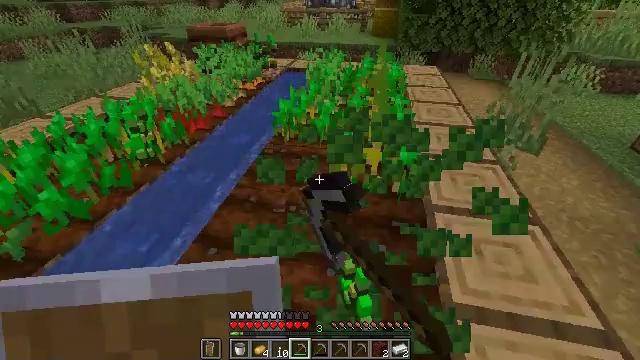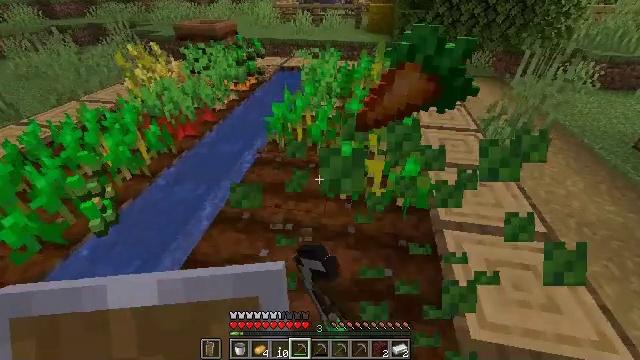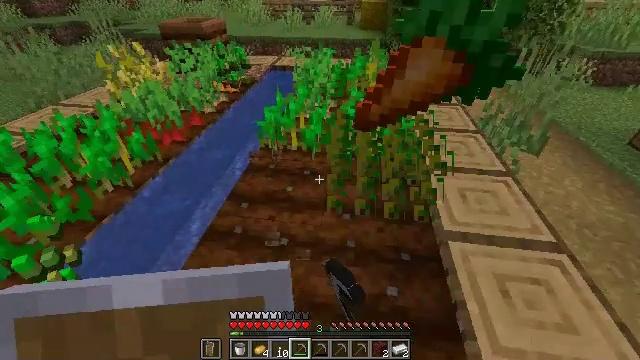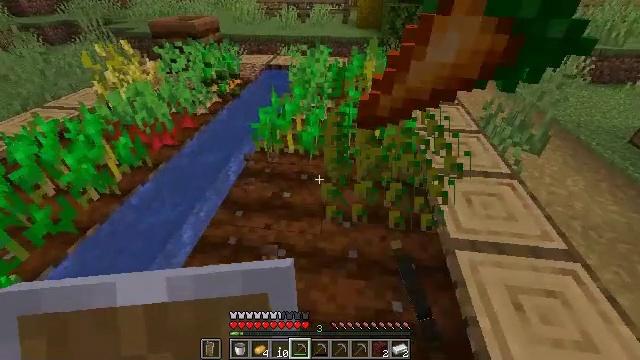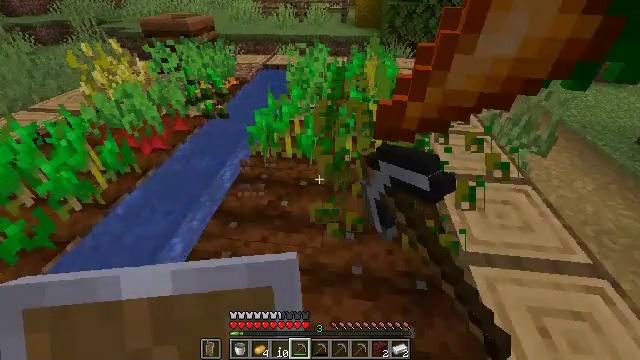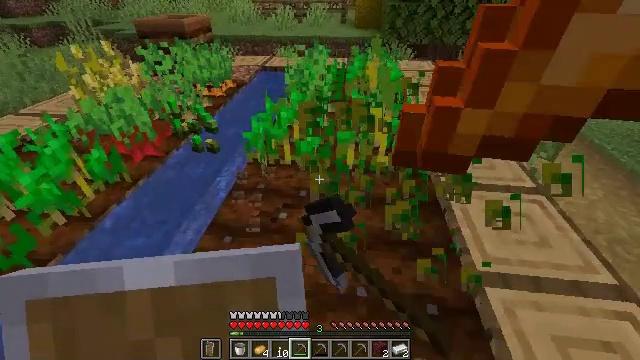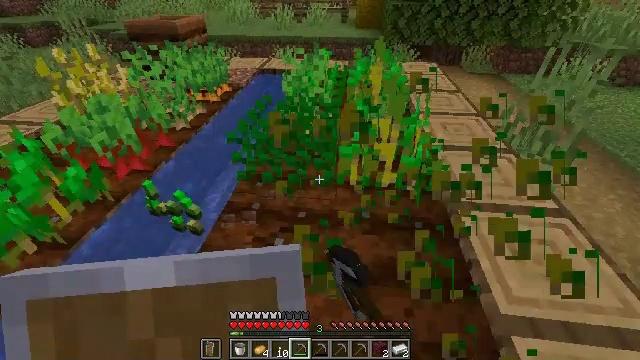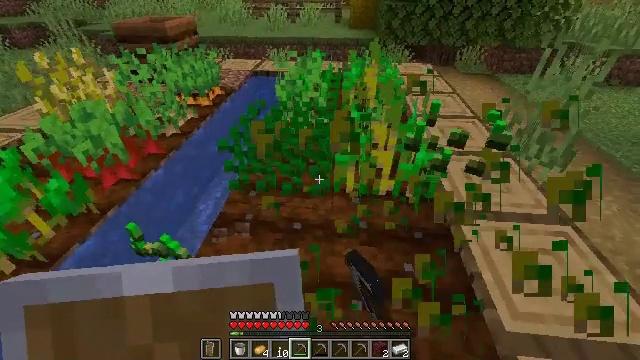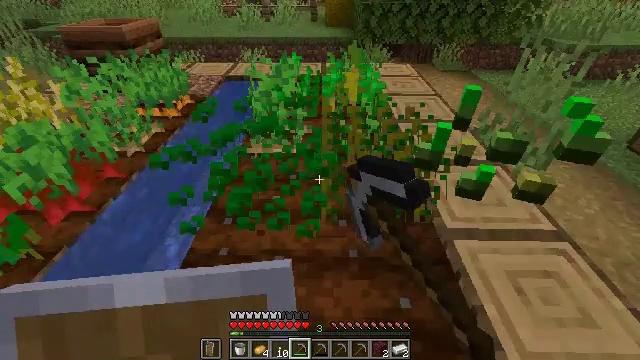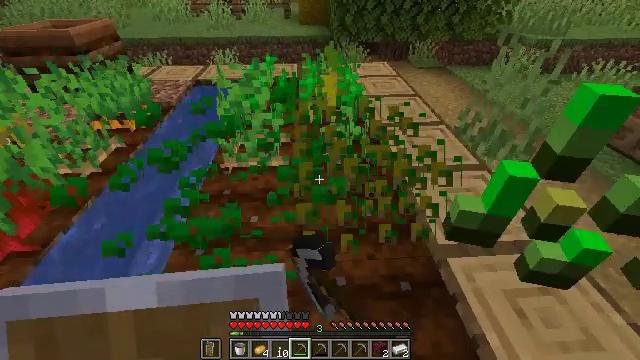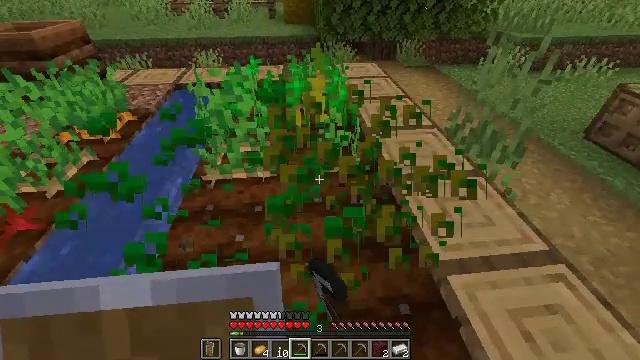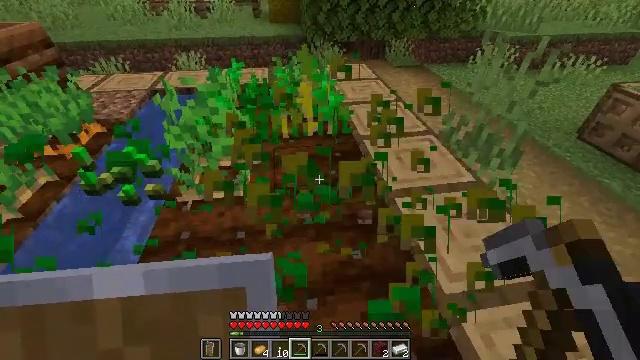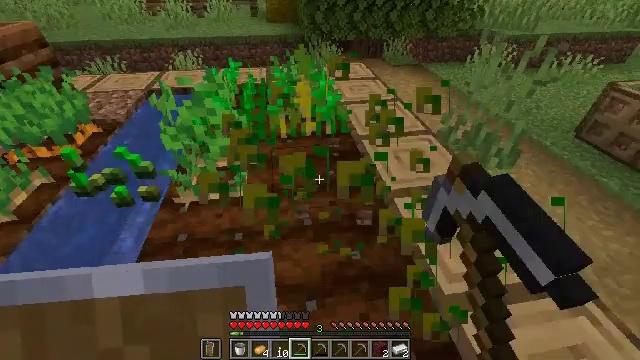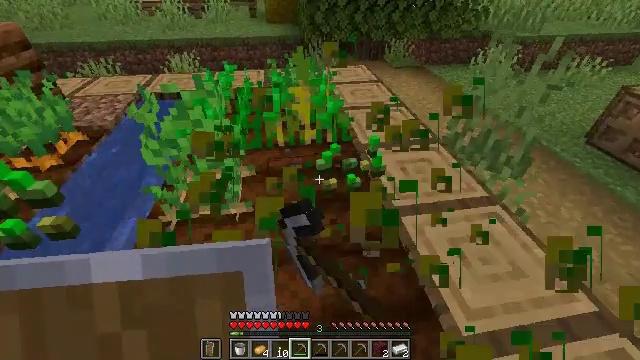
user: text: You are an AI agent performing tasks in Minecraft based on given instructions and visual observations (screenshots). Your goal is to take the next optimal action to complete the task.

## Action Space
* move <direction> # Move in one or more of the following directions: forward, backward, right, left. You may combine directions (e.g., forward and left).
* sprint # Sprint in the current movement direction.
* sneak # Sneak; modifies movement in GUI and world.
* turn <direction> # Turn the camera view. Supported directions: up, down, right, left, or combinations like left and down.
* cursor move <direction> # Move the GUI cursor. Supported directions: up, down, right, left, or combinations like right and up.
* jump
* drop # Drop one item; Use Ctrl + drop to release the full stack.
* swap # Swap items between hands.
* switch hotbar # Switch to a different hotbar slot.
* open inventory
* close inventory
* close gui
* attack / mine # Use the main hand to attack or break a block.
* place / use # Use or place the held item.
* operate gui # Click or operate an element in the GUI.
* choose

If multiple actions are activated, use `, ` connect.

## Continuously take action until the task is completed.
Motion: motion action
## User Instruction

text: Break the mature wheat plants.
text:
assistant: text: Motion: move forward, turn right, attack / mine
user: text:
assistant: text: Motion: move forward, turn right, attack / mine
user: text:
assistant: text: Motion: move forward, attack / mine
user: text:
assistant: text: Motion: move forward, attack / mine
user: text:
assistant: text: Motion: move forward, attack / mine
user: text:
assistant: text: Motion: move forward, attack / mine
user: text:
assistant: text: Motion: move forward, turn right, attack / mine
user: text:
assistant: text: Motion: move forward, turn right, attack / mine
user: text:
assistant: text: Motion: move forward, turn right, attack / mine
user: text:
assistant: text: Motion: move forward, turn right, attack / mine
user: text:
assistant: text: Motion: move forward, turn right, attack / mine
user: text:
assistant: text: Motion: move forward, attack / mine
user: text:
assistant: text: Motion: move forward, attack / mine
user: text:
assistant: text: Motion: attack / mine